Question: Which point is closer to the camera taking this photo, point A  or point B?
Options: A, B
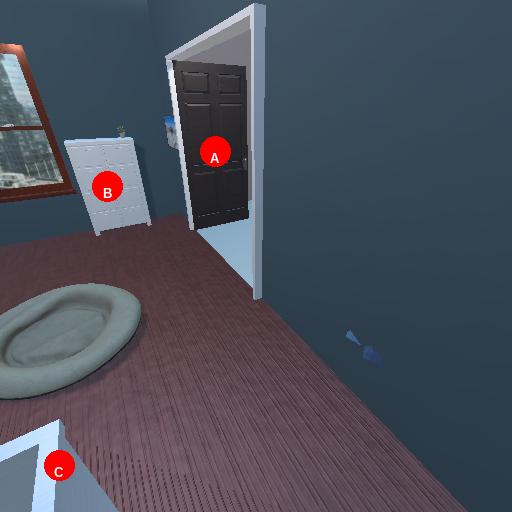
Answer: A